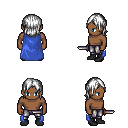
a pixel art fantasy rpg character, male body template, human, dark skin, blue cape, metal pants, white long bangs hairstyle, black shoes, dagger, four views (front, back, left, right), 2x2 character sprite sheet, small pixel art, hard edges, no anti-aliasing